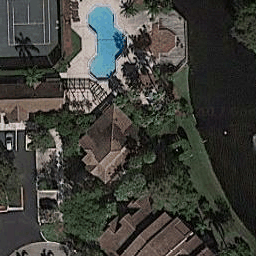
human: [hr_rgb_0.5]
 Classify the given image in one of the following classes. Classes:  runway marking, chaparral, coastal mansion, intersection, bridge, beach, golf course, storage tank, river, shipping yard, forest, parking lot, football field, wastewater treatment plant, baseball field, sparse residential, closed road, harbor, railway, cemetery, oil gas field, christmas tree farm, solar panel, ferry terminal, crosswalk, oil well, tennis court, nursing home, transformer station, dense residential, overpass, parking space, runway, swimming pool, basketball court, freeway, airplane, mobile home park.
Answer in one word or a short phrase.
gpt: coastal mansion